Question: I getting top 20 record from SQL Table
There is a column State in My MS SQL Table there are some numeric data,
In my case I skipped numeric records from C# function after I am getting duplicate results of City and Country,
for example 'Los Angeles','Venezuela' coming duplicates if I skipped state numeric data
using SQL scripts
also I want to get top records from the Country 'United states' in Descending order
I wrote query as below:-
'''
Declare @sCity varchar(100),
SELECT Top 20 City,State,Country
FROM
[dbo].[Locations]
WHERE
City like @sCity+'%'
ORDER BY
[dbo].[AllWorldLocations].Country DESC,
[dbo].[AllWorldLocations].STATE ASC,
[dbo].[AllWorldLocations].City ASC
'''
my table is like that

I want to get records descending order by country
'''
Los Angeles California United States
Los Angeles Texas United States
Los Angeles Subdivision Texas United States
'''
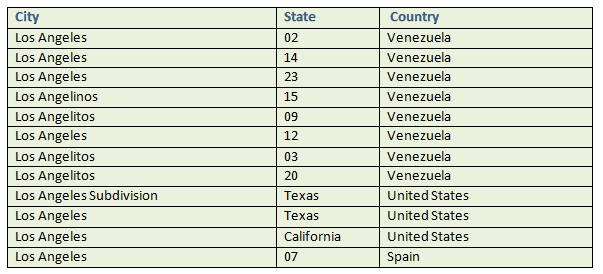
Answer: Find duplicates:
<URL>
Filter numeric characters:
<URL>